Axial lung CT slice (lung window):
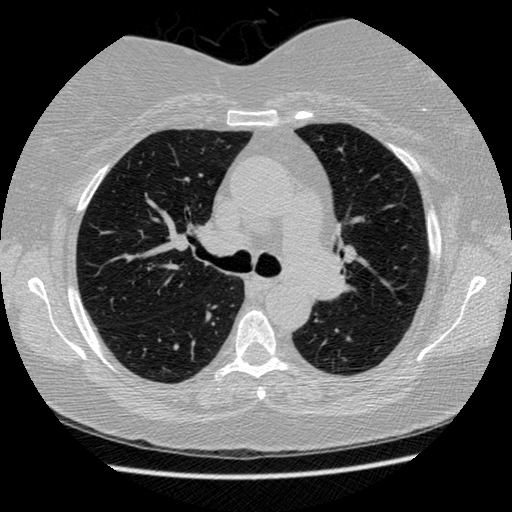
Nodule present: no